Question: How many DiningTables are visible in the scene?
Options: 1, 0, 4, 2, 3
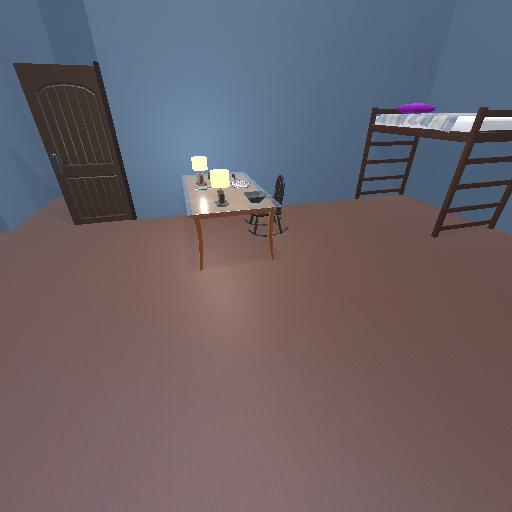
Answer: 1